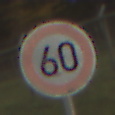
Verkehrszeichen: Geschwindigkeit60
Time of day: SunriseSunset
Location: Outdoor (Nature)
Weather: PartlyCloudy
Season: NotSpecified
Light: Natural